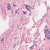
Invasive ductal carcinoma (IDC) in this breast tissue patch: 1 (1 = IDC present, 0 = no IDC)